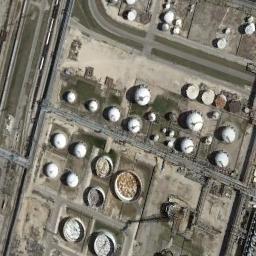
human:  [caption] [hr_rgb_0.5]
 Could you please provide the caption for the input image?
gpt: There are two identical storage tanks beside a white house .

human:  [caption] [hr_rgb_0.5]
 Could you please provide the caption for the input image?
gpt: There are many neatly arranged storage tanks and many pipelines in the factory .

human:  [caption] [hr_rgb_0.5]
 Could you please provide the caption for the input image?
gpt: There are many storage tanks on the bare land .

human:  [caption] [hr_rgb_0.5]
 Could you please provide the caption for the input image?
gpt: There are many roads beside the storage tanks .

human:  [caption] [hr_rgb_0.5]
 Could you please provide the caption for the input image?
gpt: There are many storage tanks of different sizes .